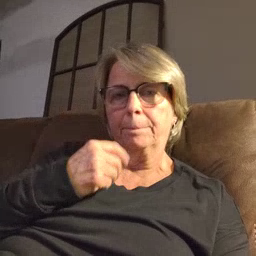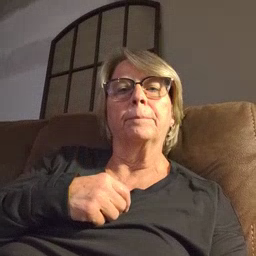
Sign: sleep